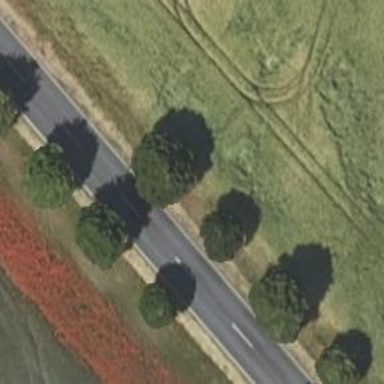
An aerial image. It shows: Row of deciduous broadleaved trees.